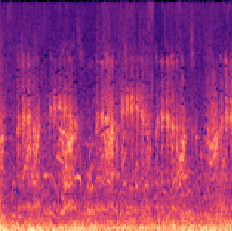
Sound class: Frog